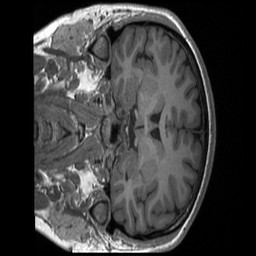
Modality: T1w
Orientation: coronal
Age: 25
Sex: female
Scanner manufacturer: siemens
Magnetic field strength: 3 T
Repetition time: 2.4 s
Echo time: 0.00224 s